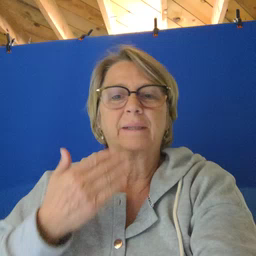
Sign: happy